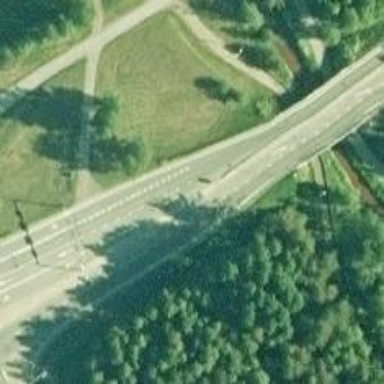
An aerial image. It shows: Secondary road with asphalt surface.